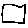
Label: square